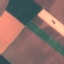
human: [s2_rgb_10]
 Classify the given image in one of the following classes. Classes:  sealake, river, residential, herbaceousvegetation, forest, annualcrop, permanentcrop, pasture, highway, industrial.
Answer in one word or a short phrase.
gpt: AnnualCrop